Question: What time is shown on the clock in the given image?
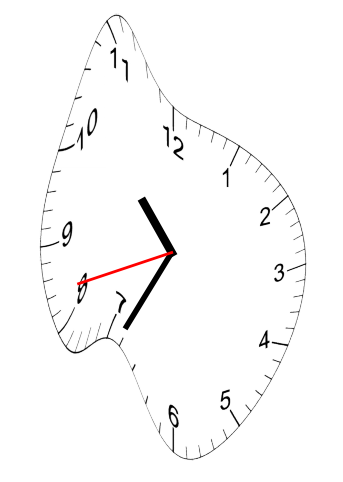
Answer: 10:34:42